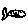
Label: fish